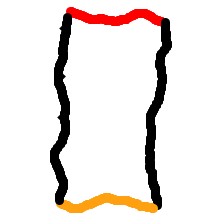
Shape: rectangle